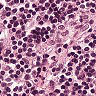
Metastatic tissue present: no